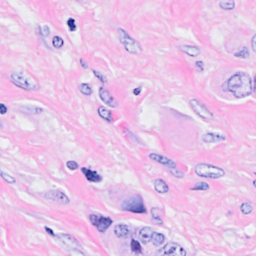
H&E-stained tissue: Breast